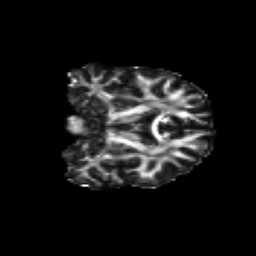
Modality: FA
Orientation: coronal
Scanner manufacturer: siemens
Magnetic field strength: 3 T
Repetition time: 9.2 s
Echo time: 0.084 s